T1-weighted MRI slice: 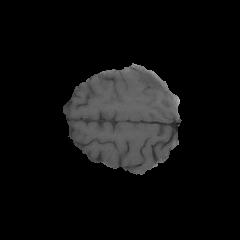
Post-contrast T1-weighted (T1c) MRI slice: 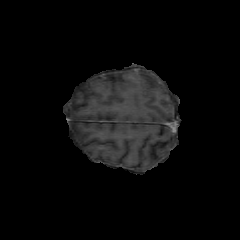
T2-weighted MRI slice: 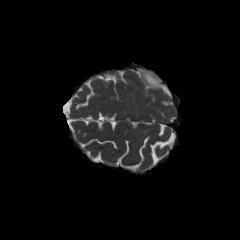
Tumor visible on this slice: yes